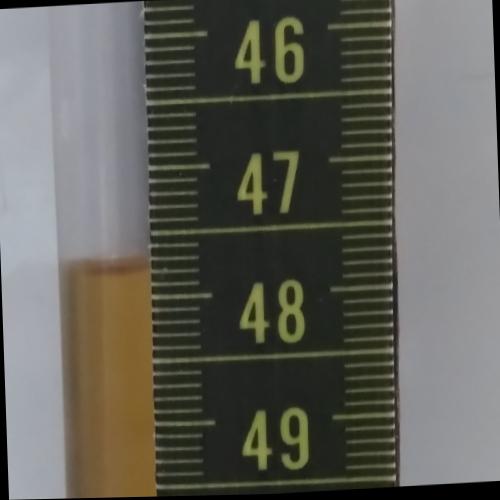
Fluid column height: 47.8 cm